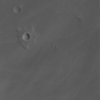
Label: not_dusty